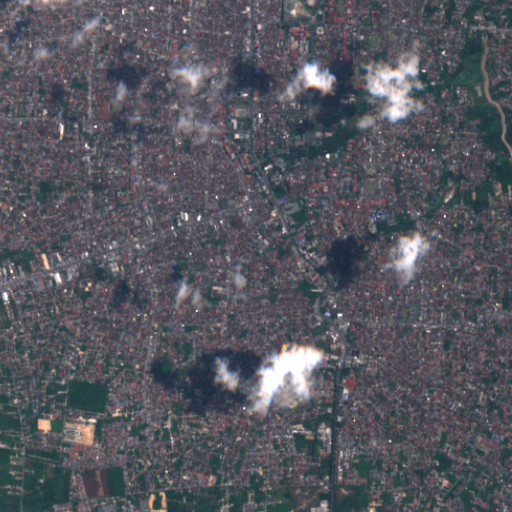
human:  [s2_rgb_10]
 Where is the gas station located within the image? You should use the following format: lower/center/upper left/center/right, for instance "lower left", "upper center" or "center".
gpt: The gas station is located in the center of the image.
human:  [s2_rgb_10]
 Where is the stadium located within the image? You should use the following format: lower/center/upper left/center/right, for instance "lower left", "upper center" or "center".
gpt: The stadium is located in the upper center of the image.
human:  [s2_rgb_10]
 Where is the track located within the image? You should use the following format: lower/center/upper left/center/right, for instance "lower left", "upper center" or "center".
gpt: The track is located in the upper right of the image.
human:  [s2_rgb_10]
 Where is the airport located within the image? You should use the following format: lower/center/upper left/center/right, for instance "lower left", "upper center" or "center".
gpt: There is no airport in the image.